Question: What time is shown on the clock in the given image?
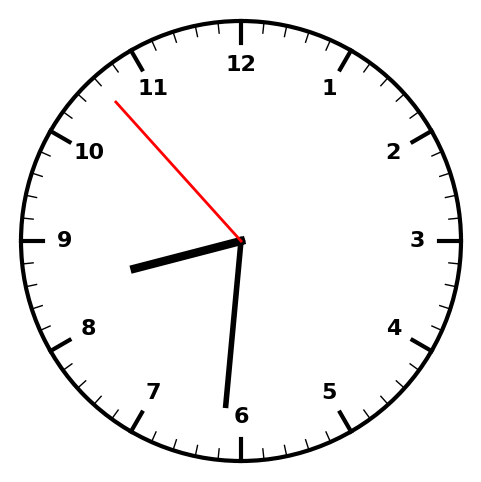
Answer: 08:30:53